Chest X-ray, PA view. Patient: 27 years old, sex F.
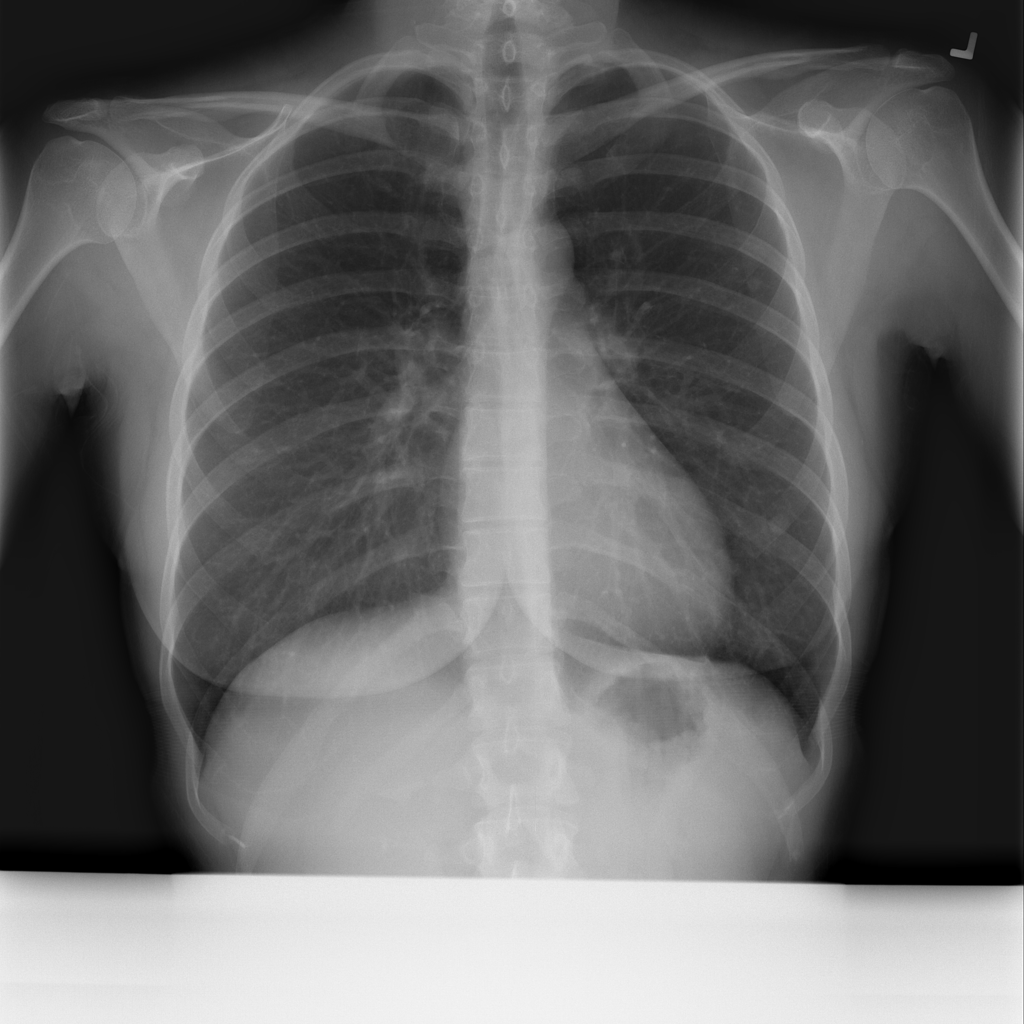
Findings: Nodule